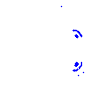
Particle: electron